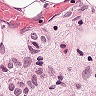
Metastatic tissue present: yes